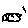
Label: fish